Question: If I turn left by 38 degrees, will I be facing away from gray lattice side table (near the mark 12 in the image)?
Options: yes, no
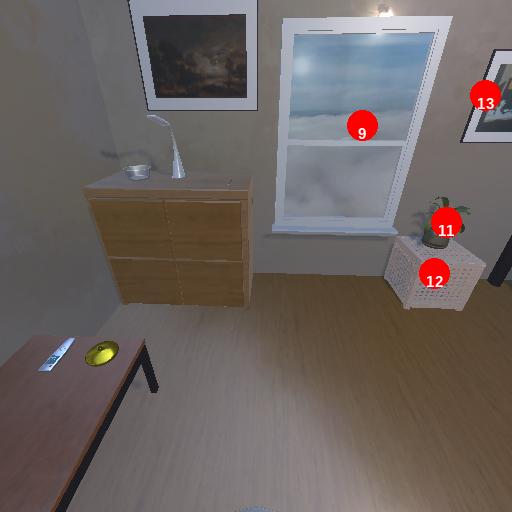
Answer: yes